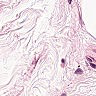
Metastatic tissue present: no